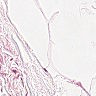
Metastatic tissue present: no